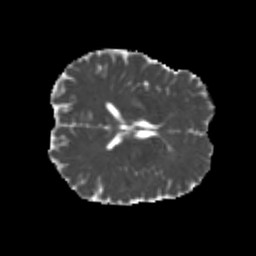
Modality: MD
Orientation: axial
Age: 22
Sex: male
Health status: healthy
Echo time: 0.074 s